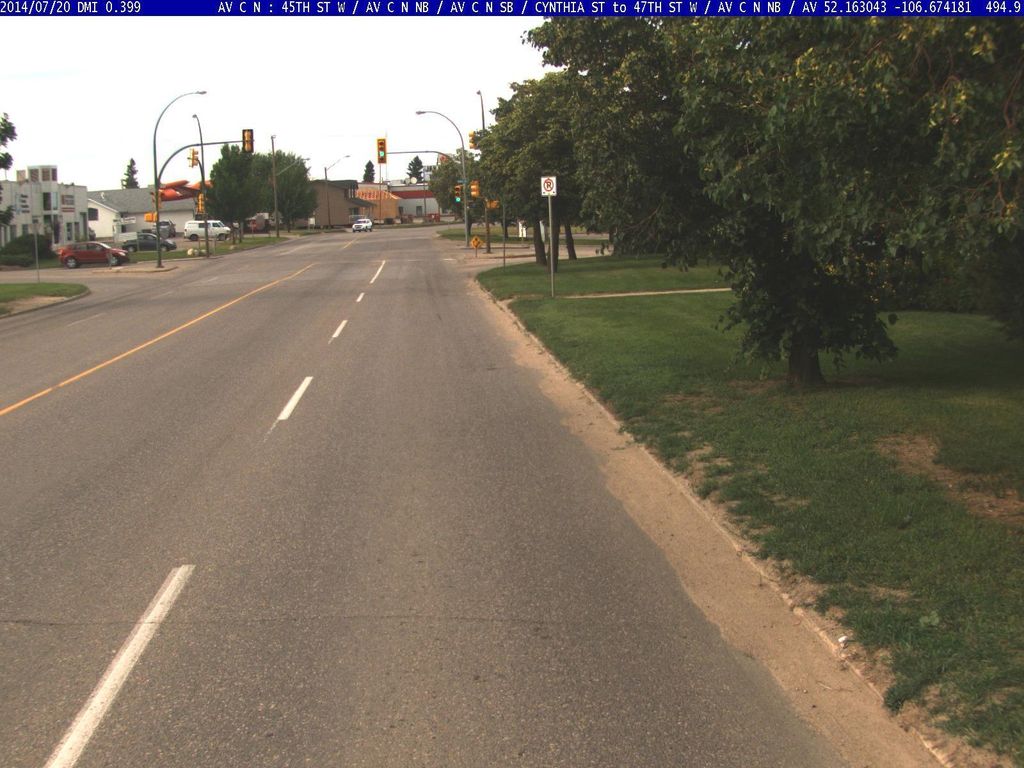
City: saskatoon